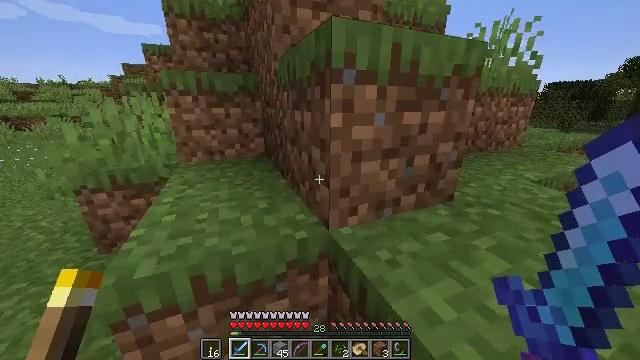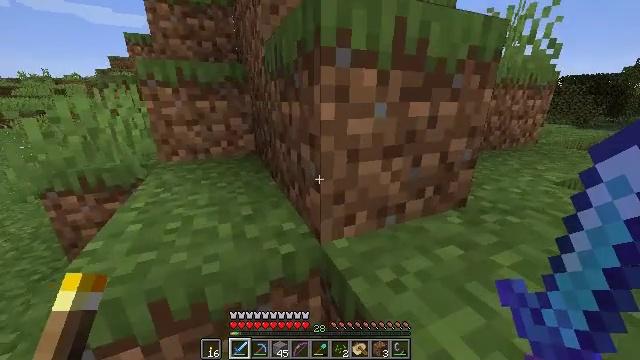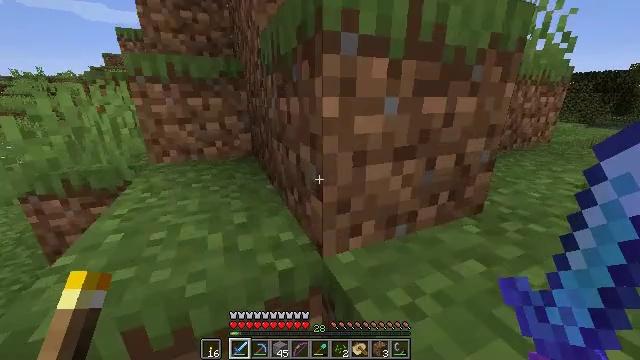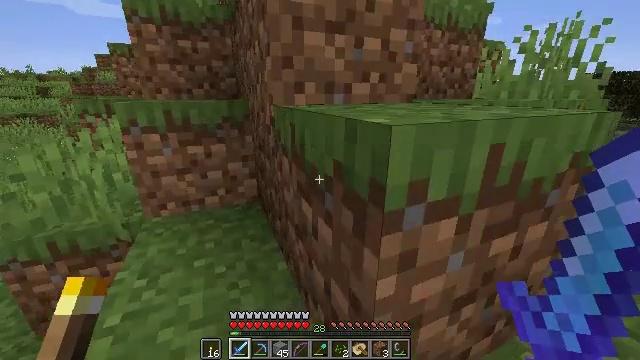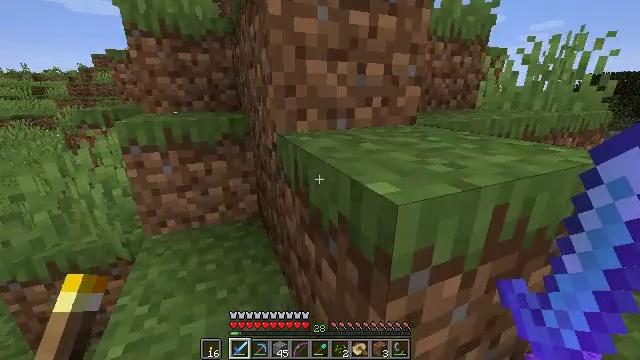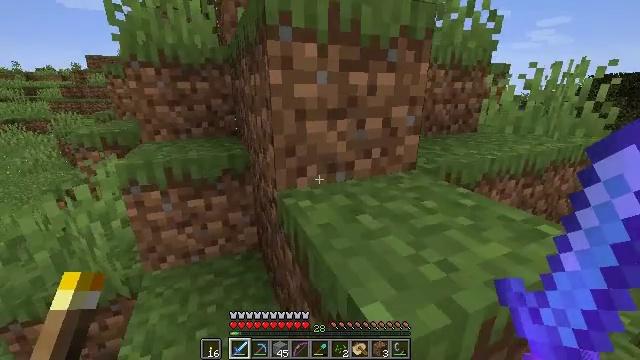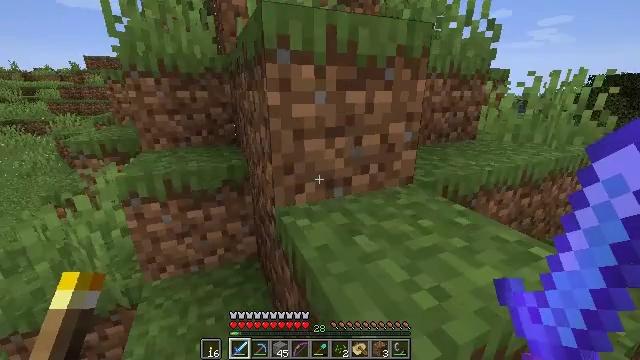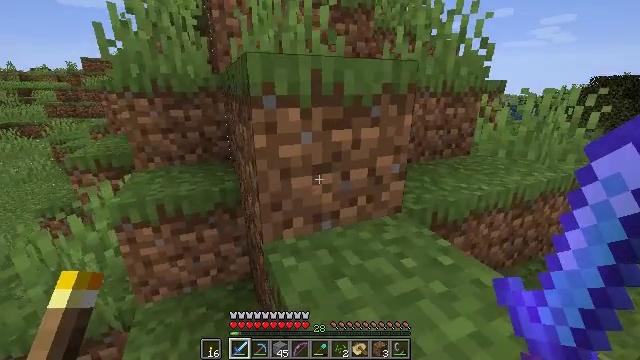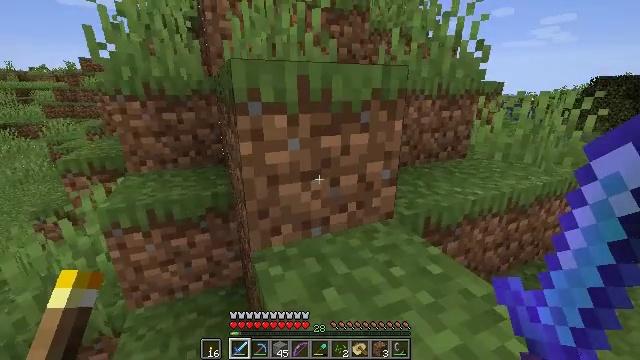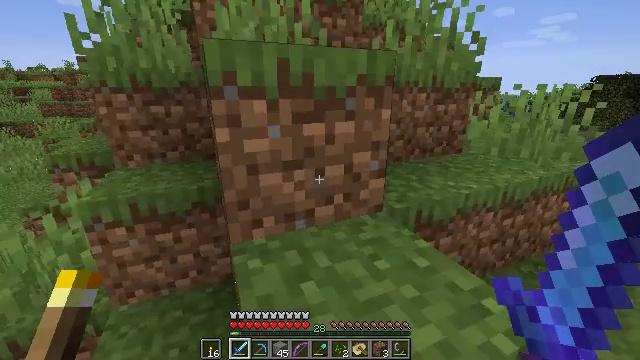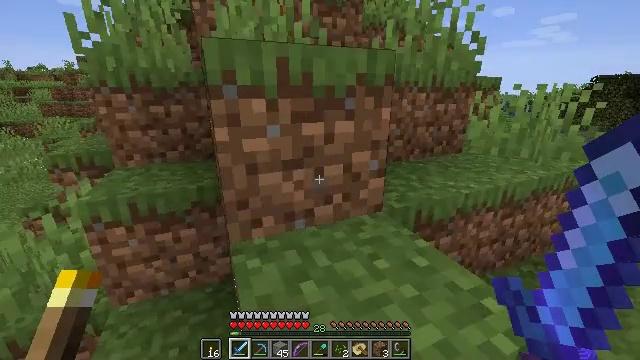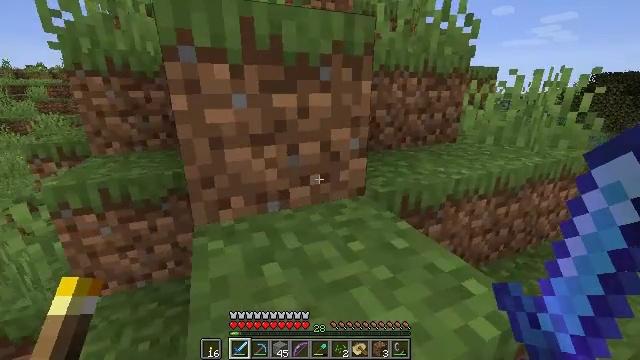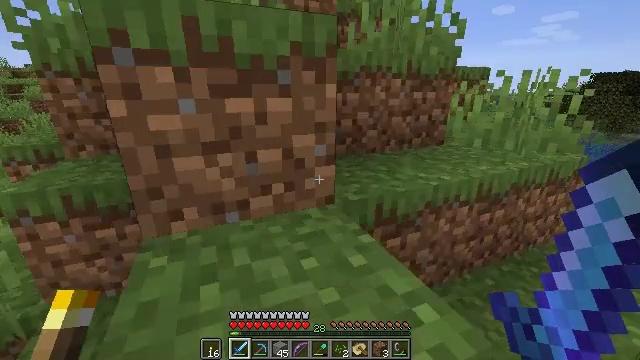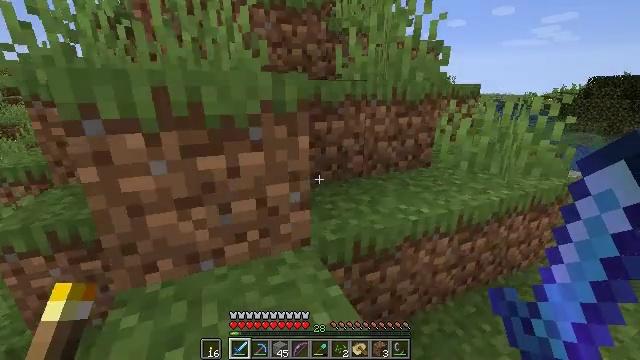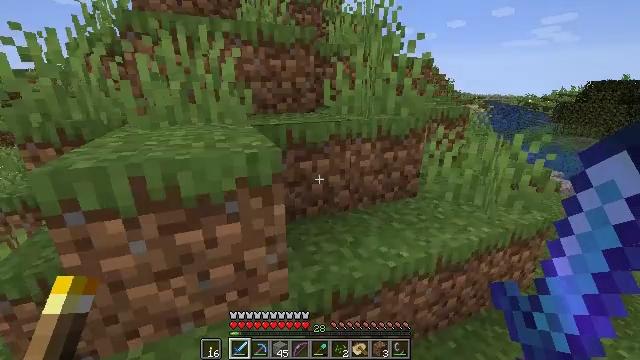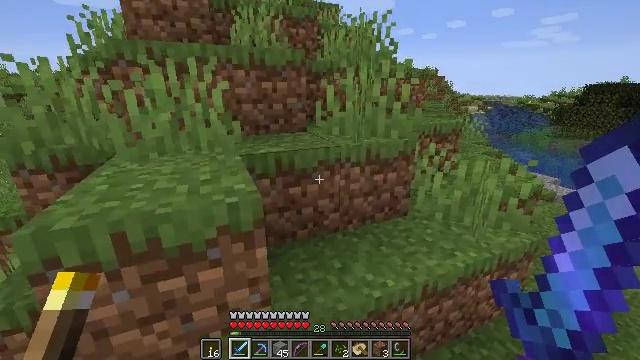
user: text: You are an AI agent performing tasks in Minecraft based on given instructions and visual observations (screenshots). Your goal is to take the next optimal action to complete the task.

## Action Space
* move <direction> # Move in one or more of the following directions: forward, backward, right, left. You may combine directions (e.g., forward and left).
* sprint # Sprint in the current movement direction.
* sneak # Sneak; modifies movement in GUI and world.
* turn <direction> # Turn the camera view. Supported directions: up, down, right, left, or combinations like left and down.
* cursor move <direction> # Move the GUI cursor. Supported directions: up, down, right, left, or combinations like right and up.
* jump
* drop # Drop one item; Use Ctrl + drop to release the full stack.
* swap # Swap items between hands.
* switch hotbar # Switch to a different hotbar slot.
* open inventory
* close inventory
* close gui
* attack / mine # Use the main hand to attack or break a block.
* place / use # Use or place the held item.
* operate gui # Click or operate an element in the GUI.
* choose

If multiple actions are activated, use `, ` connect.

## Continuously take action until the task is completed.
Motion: motion action
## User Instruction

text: Dig up some sand.
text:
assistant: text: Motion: move forward, sprint, jump
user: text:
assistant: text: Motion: move forward, sprint, jump
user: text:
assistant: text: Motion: move forward, sprint, jump
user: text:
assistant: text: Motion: move forward, sprint, jump
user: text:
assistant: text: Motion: move forward and move right, sprint, jump
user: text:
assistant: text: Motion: move forward and move right, sprint, jump
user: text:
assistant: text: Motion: move forward and move right, sprint, jump
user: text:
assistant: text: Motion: move forward and move right, sprint, jump
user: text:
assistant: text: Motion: move forward and move right, sprint, jump
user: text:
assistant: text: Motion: move forward and move right, sprint, jump
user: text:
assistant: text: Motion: move forward and move right, sprint, jump
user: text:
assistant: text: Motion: move forward and move right, sprint, jump
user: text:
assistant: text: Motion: move forward and move right, sprint, jump
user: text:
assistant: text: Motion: move forward and move right, sprint, jump
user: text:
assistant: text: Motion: move forward and move right, sprint, jump
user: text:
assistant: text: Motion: move forward, sprint, jump
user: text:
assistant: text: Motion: move forward, sprint, jump
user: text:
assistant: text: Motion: move forward, sprint, jump
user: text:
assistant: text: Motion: move forward, sprint, jump
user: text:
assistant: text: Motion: move forward, sprint, jump
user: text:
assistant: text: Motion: move forward, sprint, jump
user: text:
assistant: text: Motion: move forward, sprint, jump
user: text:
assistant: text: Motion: move forward, sprint, jump
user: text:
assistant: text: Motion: move forward, sprint, jump
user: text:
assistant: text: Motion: move forward and move right, sprint, jump
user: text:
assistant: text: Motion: move forward and move right, sprint, jump
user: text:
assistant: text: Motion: move forward and move right, sprint, jump
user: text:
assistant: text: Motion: move forward and move right, sprint, jump
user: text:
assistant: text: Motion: move forward and move right, sprint, jump
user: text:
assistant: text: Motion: move forward, sprint, jump